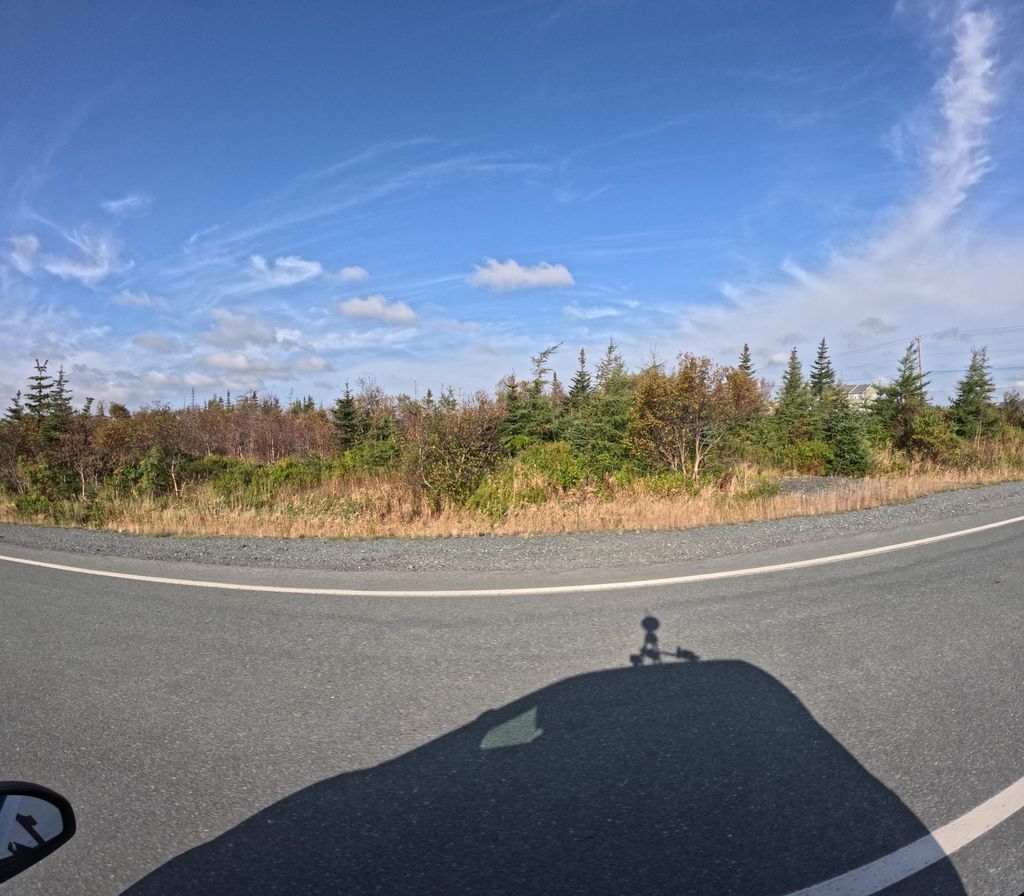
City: st_johns